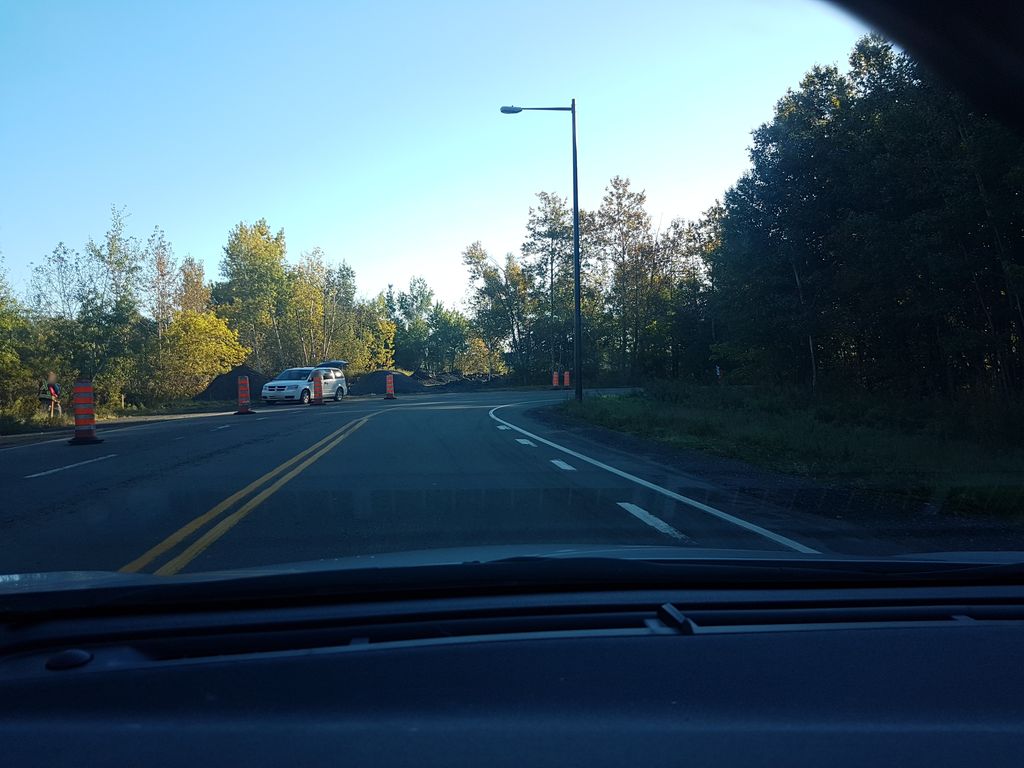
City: quebec_city